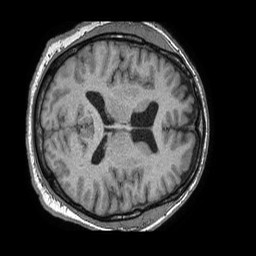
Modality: T1w
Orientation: axial
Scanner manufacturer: philips
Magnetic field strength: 1.5 T
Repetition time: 0.007717 s
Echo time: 0.003522 s